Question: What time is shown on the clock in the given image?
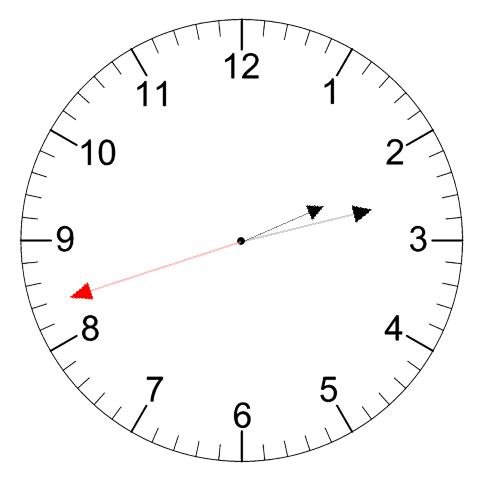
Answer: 02:12:42